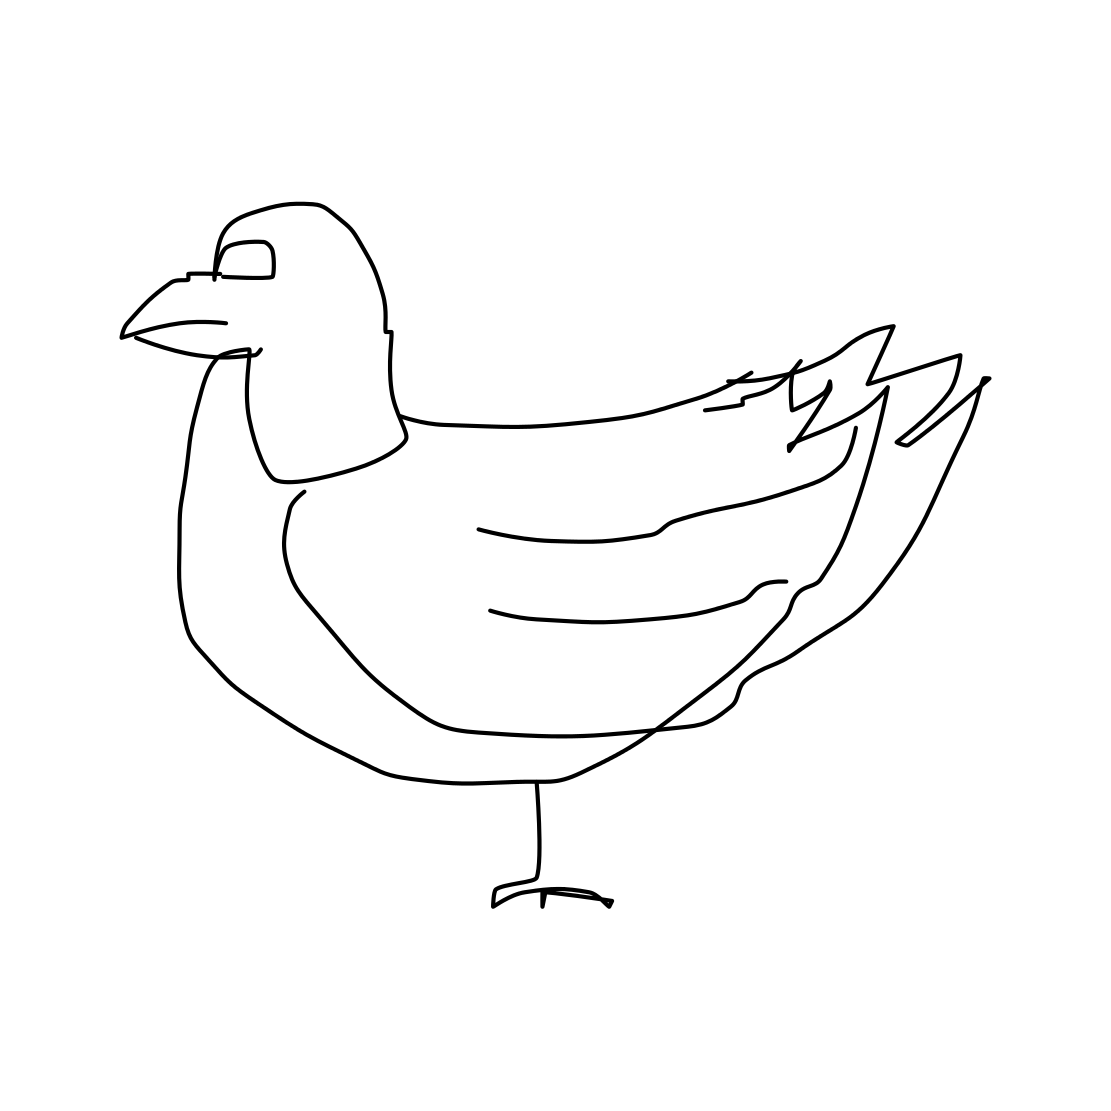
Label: pigeon